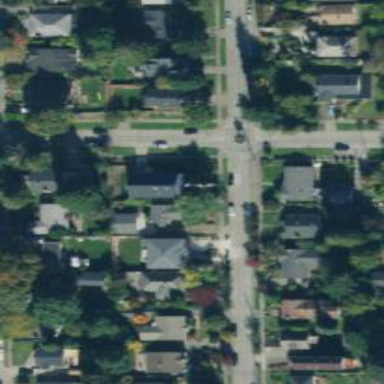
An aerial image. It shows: Residential road with separate sidewalk.